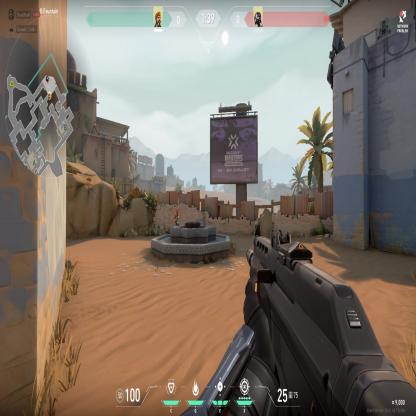
Label: enemy